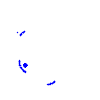
Particle: electron